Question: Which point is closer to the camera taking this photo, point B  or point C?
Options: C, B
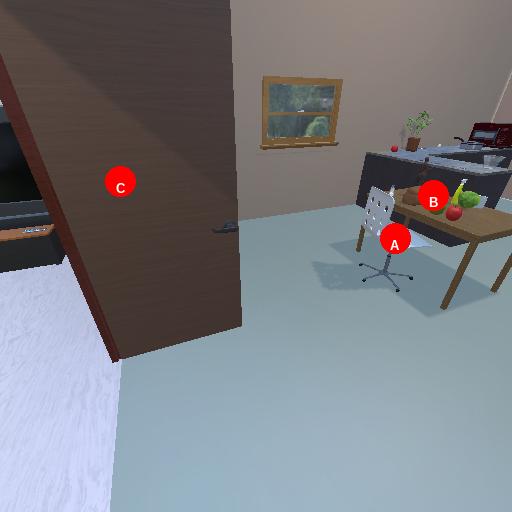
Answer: C